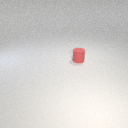
small red rubber cylinder